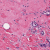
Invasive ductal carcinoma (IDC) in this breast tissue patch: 0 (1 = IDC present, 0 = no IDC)